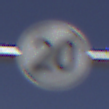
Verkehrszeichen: EndeGeschwindigkeit20
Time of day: Midday
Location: Outdoor (RoadRail)
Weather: Clear
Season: NotSpecified
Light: Natural